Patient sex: M
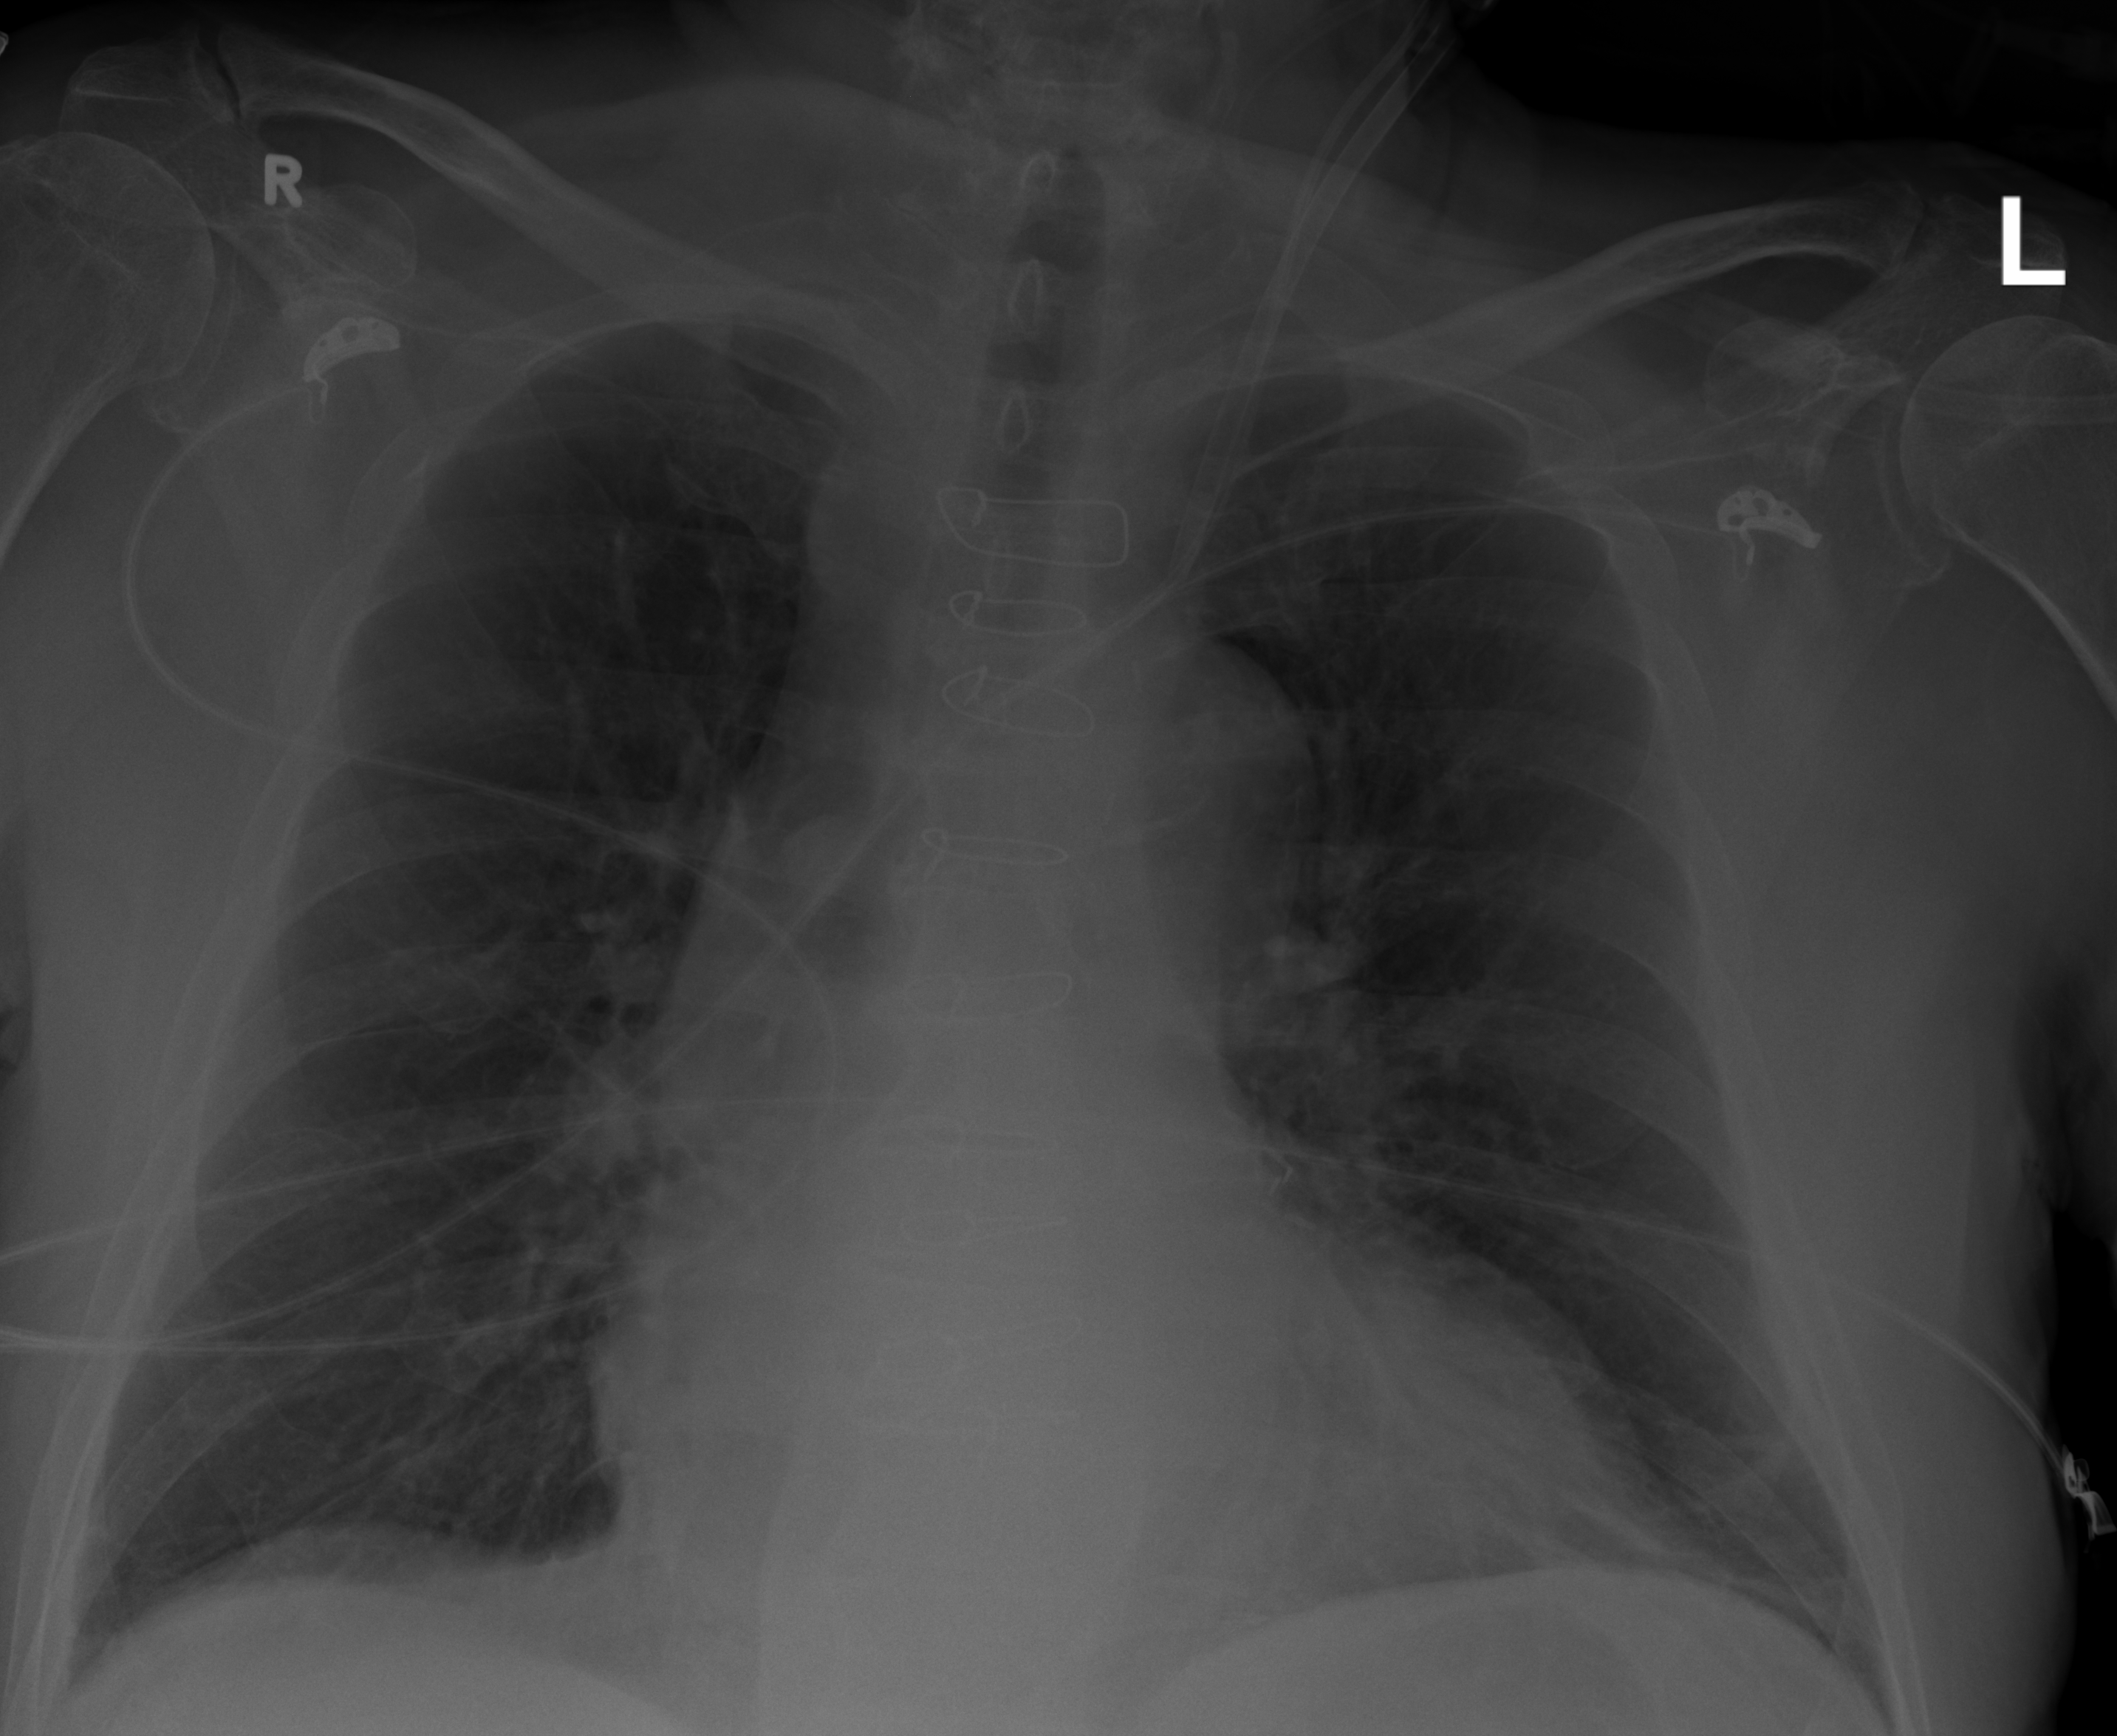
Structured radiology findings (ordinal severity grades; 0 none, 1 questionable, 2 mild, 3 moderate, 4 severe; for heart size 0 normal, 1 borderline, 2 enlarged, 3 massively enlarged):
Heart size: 1
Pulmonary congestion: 2
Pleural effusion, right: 0
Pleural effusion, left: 0
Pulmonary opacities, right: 0
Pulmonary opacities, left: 0
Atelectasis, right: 0
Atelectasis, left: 2